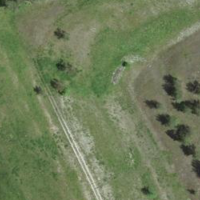
EUNIS habitat code: 25
Species observed at this site:
Calliptamus italicus
Chorthippus biguttulus